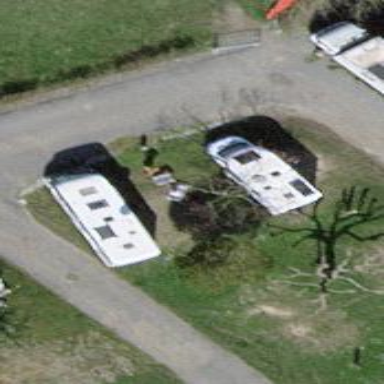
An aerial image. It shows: Camp pitch for tourism.